Interaction volume radius: 10 \u00c5
Interaction volume height: 15 \u00c5
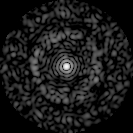
Disorder parameter: 0.8297